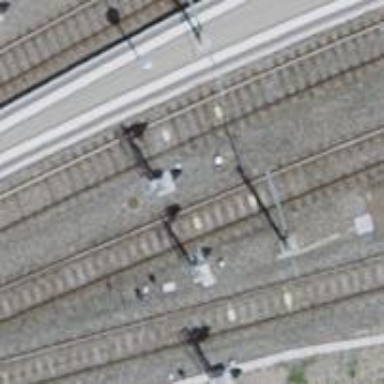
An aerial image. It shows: Railway signal.